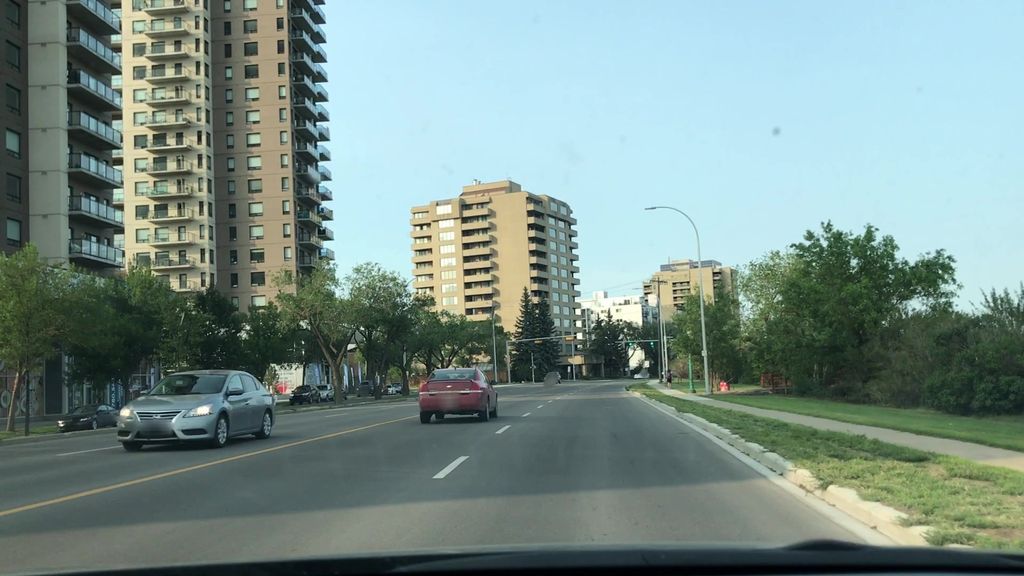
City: edmonton